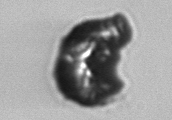
Label: Delphineis